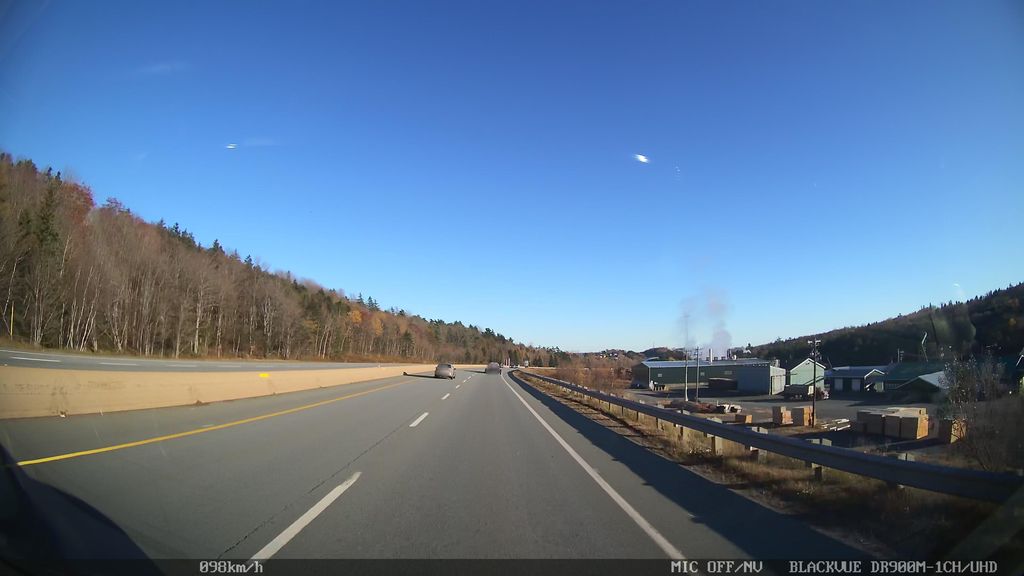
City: halifax